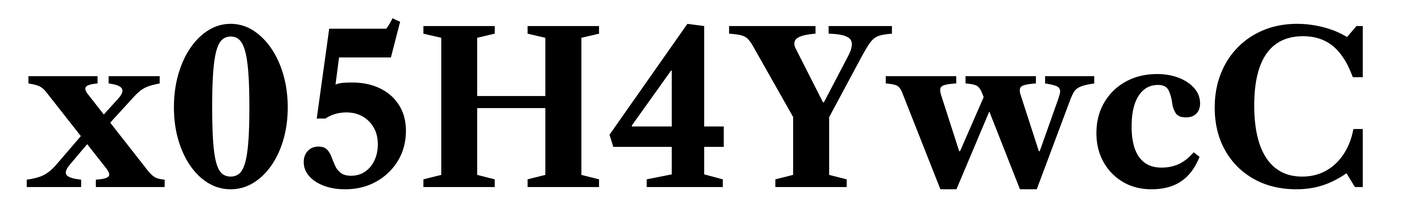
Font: LibreCaslonText_Bold